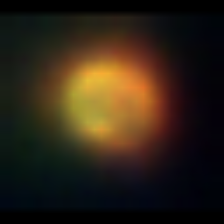
Taxon: NanoPlankton
Group: Other